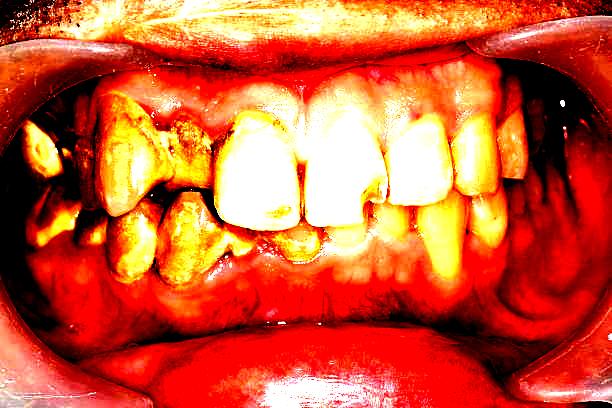
Condition: Calculus